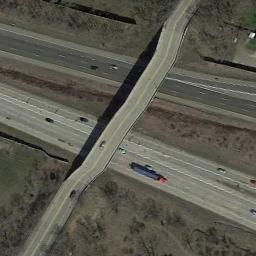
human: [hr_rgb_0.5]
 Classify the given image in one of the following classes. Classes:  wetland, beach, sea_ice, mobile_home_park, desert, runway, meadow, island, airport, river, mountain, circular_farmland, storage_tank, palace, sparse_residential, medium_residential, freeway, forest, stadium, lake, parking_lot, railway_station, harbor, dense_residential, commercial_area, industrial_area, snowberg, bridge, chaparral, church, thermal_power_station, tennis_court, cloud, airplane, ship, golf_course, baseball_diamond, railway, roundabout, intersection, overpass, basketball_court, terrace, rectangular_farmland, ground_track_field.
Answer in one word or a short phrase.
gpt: overpass